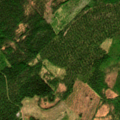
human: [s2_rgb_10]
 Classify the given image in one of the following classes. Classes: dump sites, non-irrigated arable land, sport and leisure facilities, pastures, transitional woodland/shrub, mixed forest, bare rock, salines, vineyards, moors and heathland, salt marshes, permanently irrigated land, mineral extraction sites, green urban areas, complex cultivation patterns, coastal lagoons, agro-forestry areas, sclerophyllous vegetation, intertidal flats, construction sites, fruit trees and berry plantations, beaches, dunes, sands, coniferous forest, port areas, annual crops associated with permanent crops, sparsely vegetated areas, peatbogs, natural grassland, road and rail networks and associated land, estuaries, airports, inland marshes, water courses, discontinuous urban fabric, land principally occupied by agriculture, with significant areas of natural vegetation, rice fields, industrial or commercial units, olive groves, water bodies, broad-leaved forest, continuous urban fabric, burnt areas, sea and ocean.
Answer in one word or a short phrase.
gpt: coniferous forest, mixed forest, transitional woodland/shrub